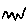
Label: zigzag